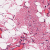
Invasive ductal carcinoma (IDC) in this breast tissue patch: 0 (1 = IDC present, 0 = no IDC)